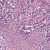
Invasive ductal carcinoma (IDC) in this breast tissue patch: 1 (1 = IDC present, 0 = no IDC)